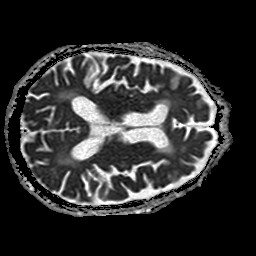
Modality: ADC
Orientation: axial
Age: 88
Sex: male
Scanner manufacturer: philips
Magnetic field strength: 1.5 T
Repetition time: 3.643 s
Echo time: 0.09255 s